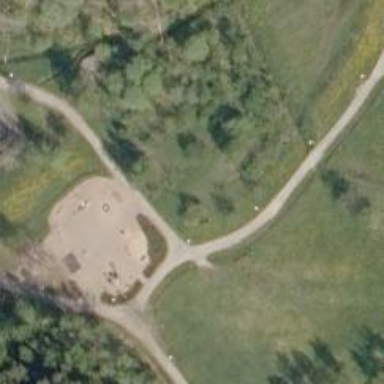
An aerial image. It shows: Disc golf hole.